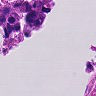
Metastatic tissue present: yes